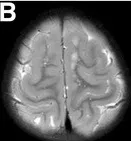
A-f: MRI imaging of the brain of this patient.
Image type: radiology (mri)